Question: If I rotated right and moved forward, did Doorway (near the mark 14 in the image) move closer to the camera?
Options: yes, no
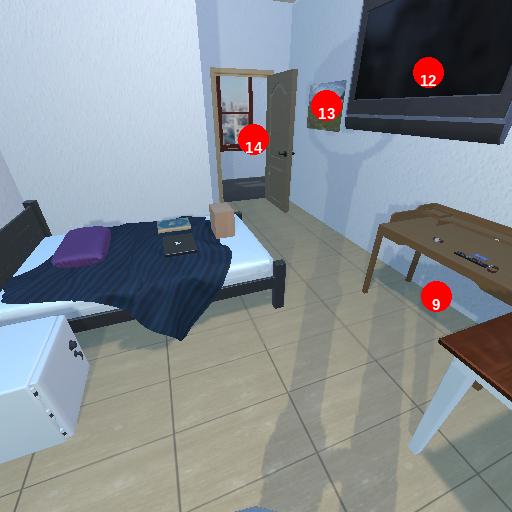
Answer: yes